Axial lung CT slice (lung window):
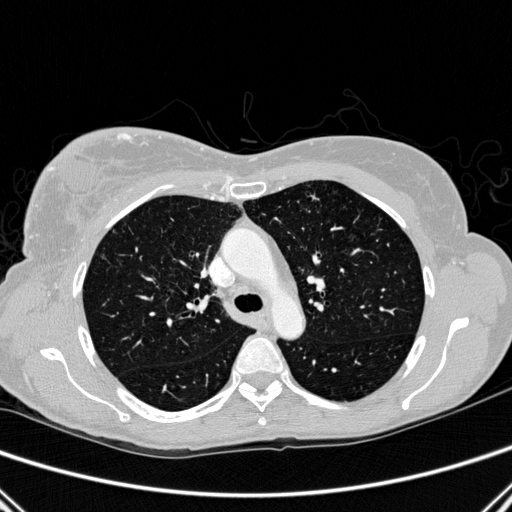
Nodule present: no